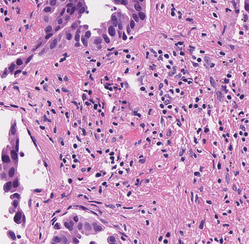
Tumor epithelial tissue: yes
Tumor-associated stroma tissue: yes
Normal tissue: no